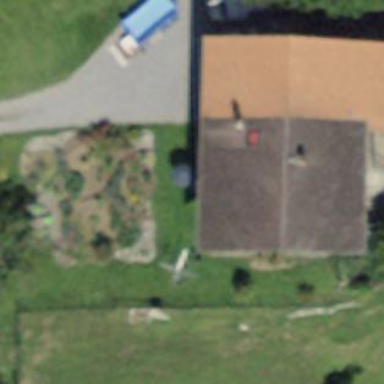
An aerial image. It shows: Farm building.